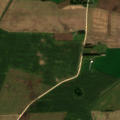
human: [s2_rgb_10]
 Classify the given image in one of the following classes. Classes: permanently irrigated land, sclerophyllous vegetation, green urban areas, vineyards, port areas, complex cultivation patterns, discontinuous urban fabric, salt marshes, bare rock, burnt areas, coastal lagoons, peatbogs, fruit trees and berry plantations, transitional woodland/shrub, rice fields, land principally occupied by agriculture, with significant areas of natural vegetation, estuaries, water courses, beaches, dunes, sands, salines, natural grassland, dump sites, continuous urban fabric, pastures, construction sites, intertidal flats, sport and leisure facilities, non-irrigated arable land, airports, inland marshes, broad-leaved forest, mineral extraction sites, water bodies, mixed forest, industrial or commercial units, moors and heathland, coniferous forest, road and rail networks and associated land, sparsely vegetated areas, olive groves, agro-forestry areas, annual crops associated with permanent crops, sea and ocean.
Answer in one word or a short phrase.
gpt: non-irrigated arable land, complex cultivation patterns